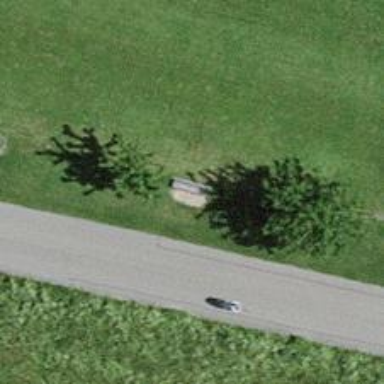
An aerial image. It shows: Bench.